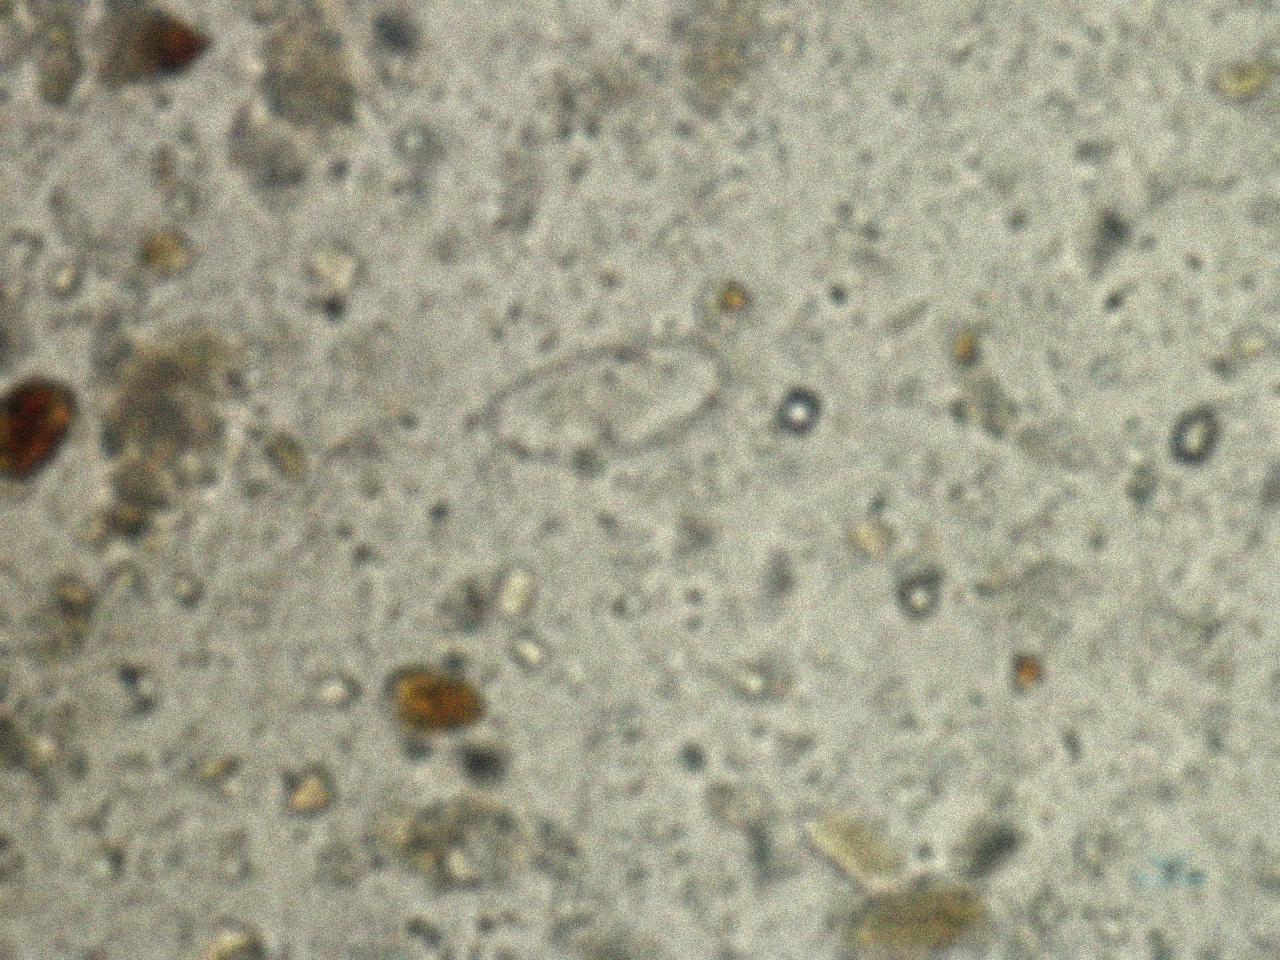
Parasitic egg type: Enterobius vermicularis